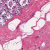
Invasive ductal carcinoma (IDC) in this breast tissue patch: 0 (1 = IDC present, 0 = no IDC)